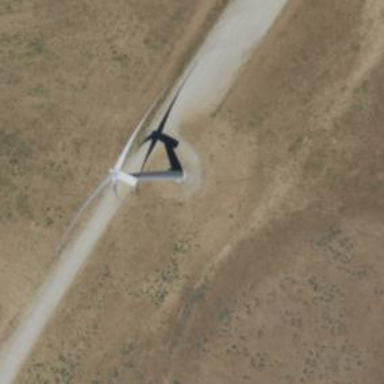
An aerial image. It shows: Wind generator in the form of horizontal axis wind turbine.